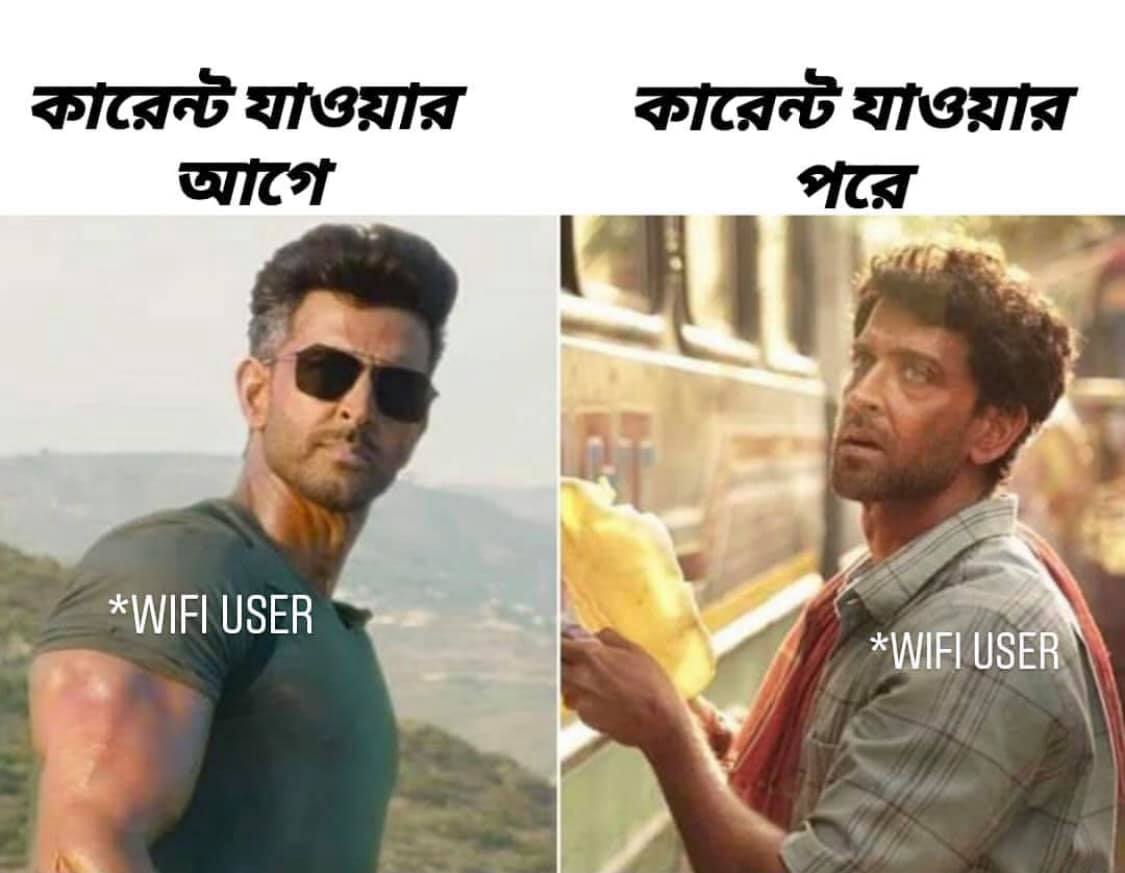
Caption: কারেন্ট যাওয়ার আগে  *WIFI USER    কারেন্ট যাওয়ার পরে *WIFI USER
Label: non-hate